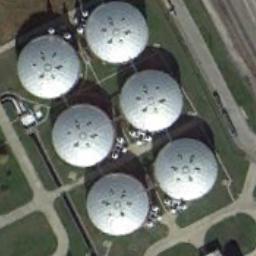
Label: storage_tank